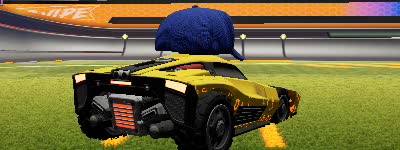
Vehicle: breakout